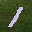
Label: 1